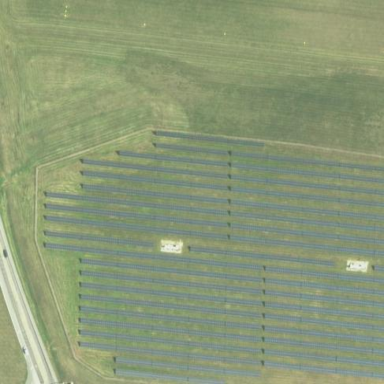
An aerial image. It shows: Solar power plant using photovoltaic technology.